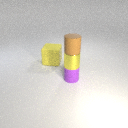
small purple rubber cylinder below small yellow metal cylinder